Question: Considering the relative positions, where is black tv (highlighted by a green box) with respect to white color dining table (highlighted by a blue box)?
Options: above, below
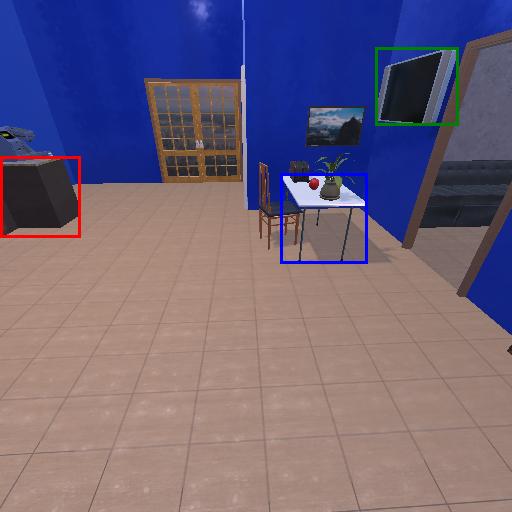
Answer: above